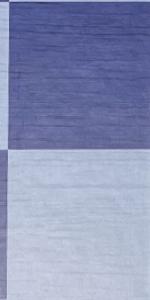
Label: Empty